Interaction volume radius: 5 \u00c5
Interaction volume height: 15 \u00c5
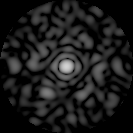
Disorder parameter: 0.8384